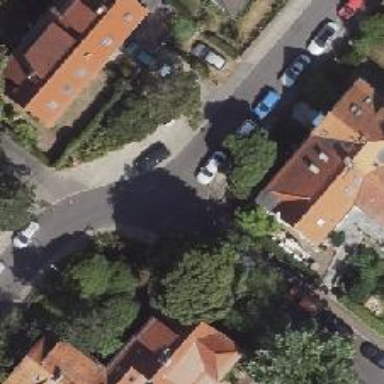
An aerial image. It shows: Residential road with parallel parking lane on the left side.